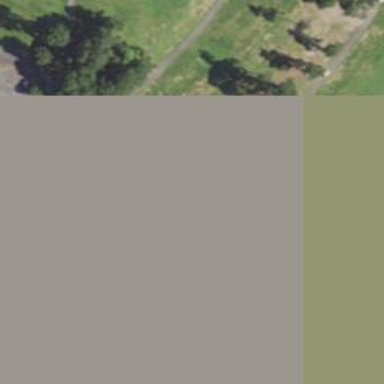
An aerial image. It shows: Path for both road and golf.